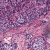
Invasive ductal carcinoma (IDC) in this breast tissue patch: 1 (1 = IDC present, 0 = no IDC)